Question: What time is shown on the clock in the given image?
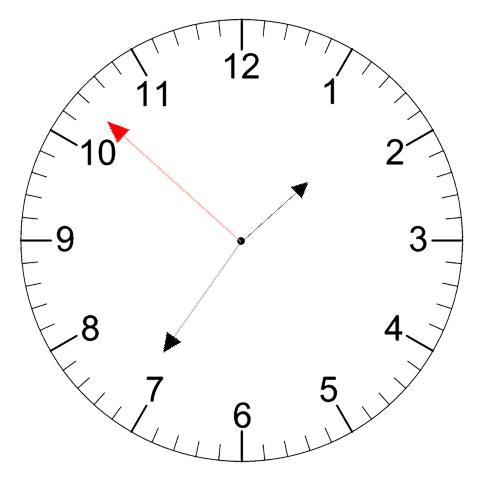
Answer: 01:35:52